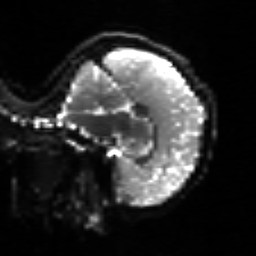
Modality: sbref
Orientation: sagittal
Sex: female
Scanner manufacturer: siemens
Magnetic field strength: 3 T
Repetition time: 5 s
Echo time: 0.071 s